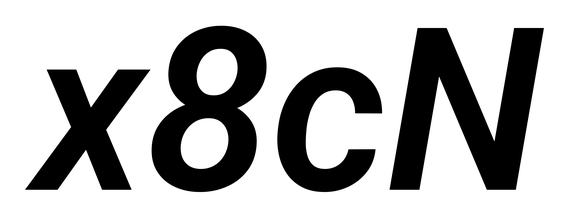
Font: Roboto-Italic_SemiBold_Italic